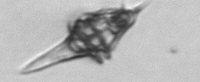
Label: Amylax